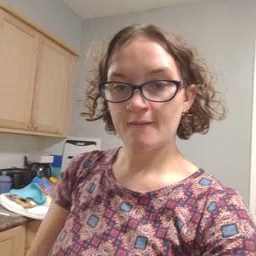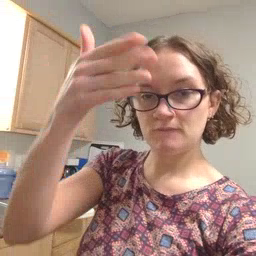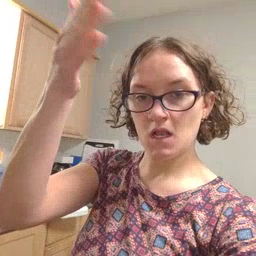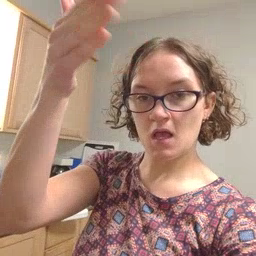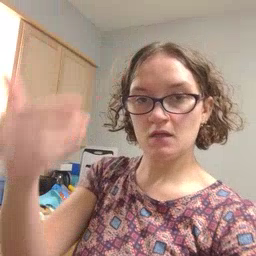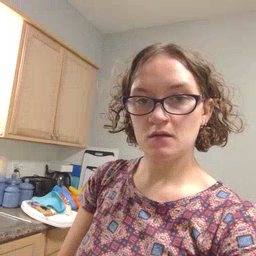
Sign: flag